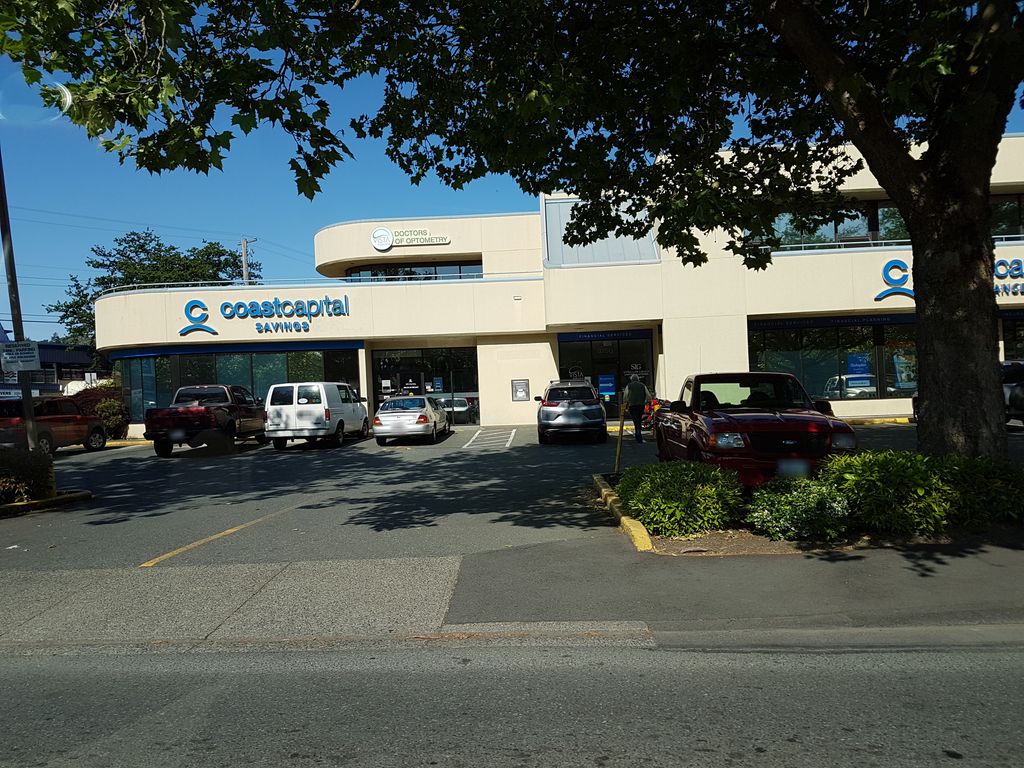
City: victoria